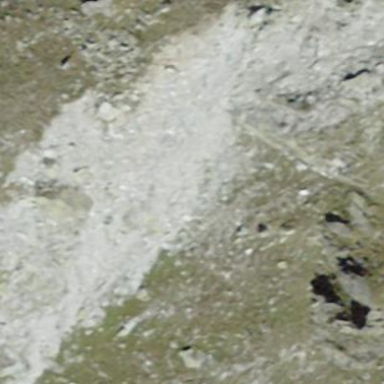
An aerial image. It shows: Natural scree.